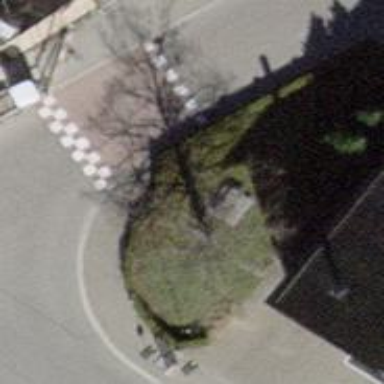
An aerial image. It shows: Picnic table located in leisure land area.